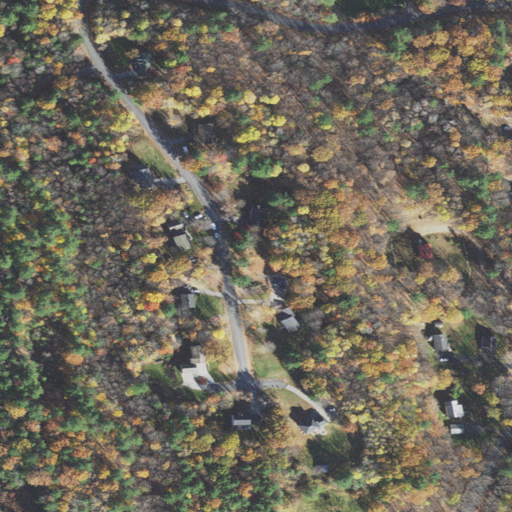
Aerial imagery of mountain in New Hampshire named Oak Hill containing mixed forest, deciduous forest, low intensity development, open development, evergreen forest, shrub, and medium intensity development